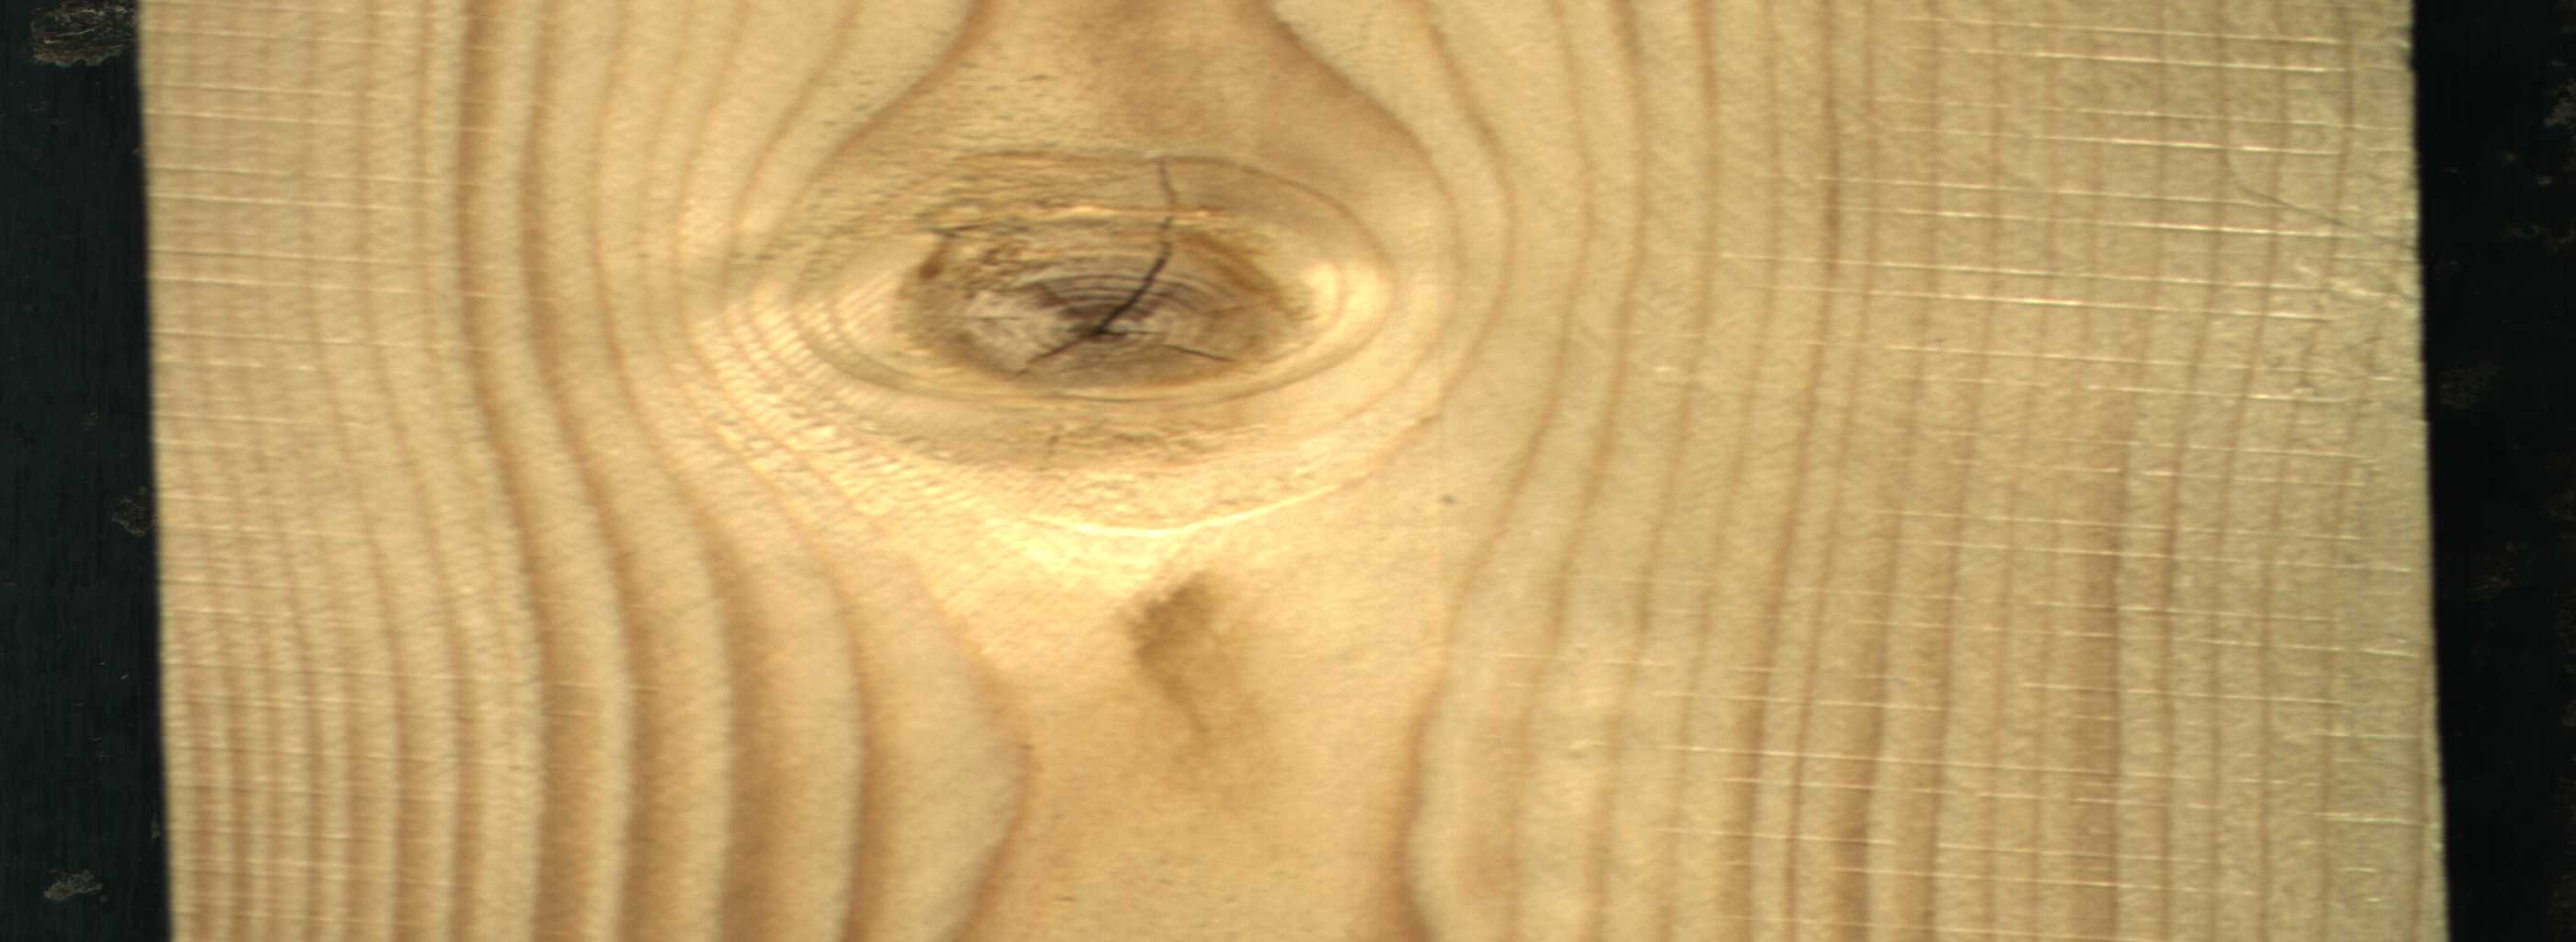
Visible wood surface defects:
knot_with_crack